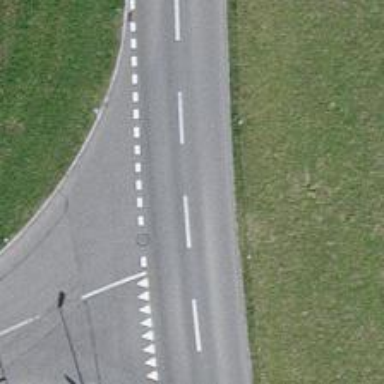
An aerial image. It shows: Tertiary road with asphalt surface including cycle lane.